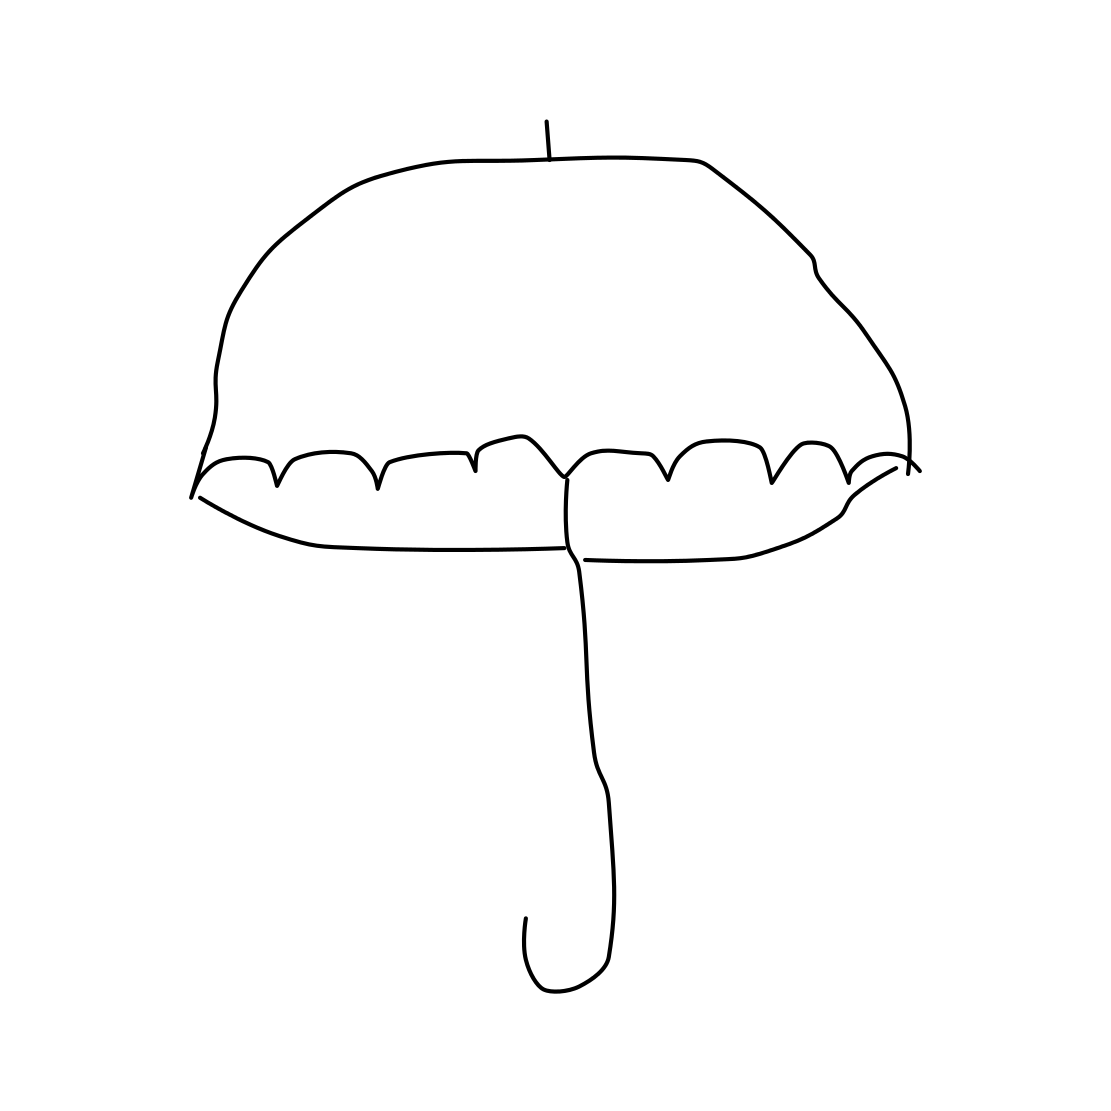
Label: umbrella